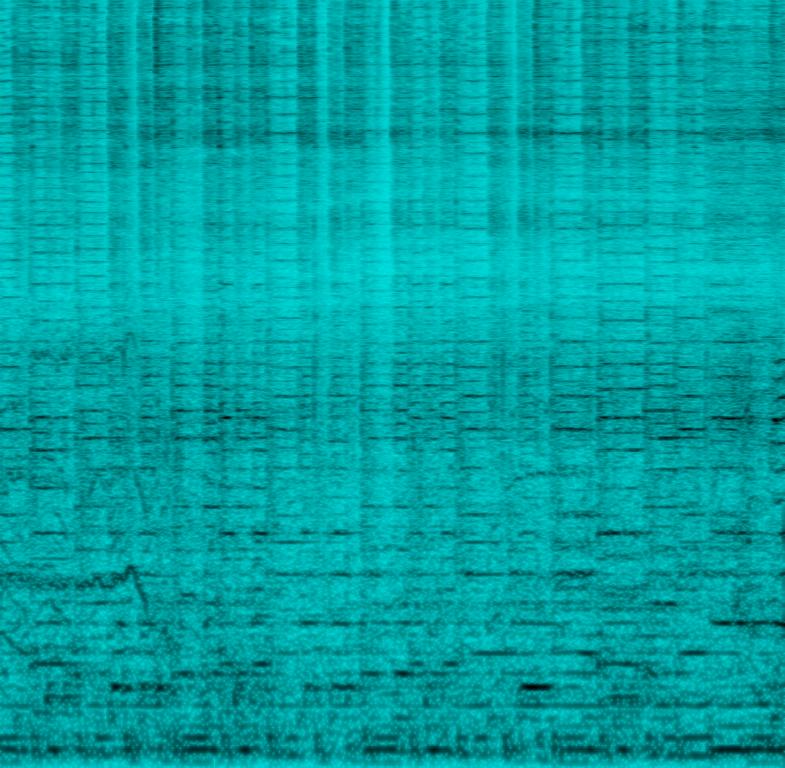
This song has a traditional African Arabic feel to it. There is an accordion, an upbeat vibe, and an ethnic vocal performance by the male vocalist. It is a live recording and the audio quality is not professional.